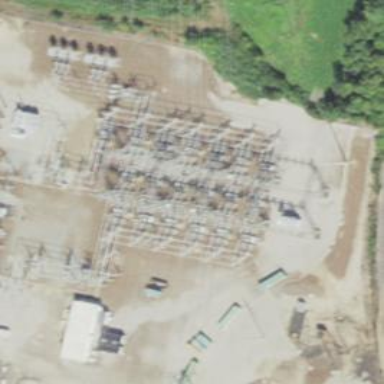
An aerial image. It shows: Switch for power supply.